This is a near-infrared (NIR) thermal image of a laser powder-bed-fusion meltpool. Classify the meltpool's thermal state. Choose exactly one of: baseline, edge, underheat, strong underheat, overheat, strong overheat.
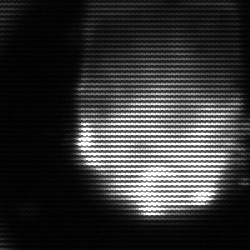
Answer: edge